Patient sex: M
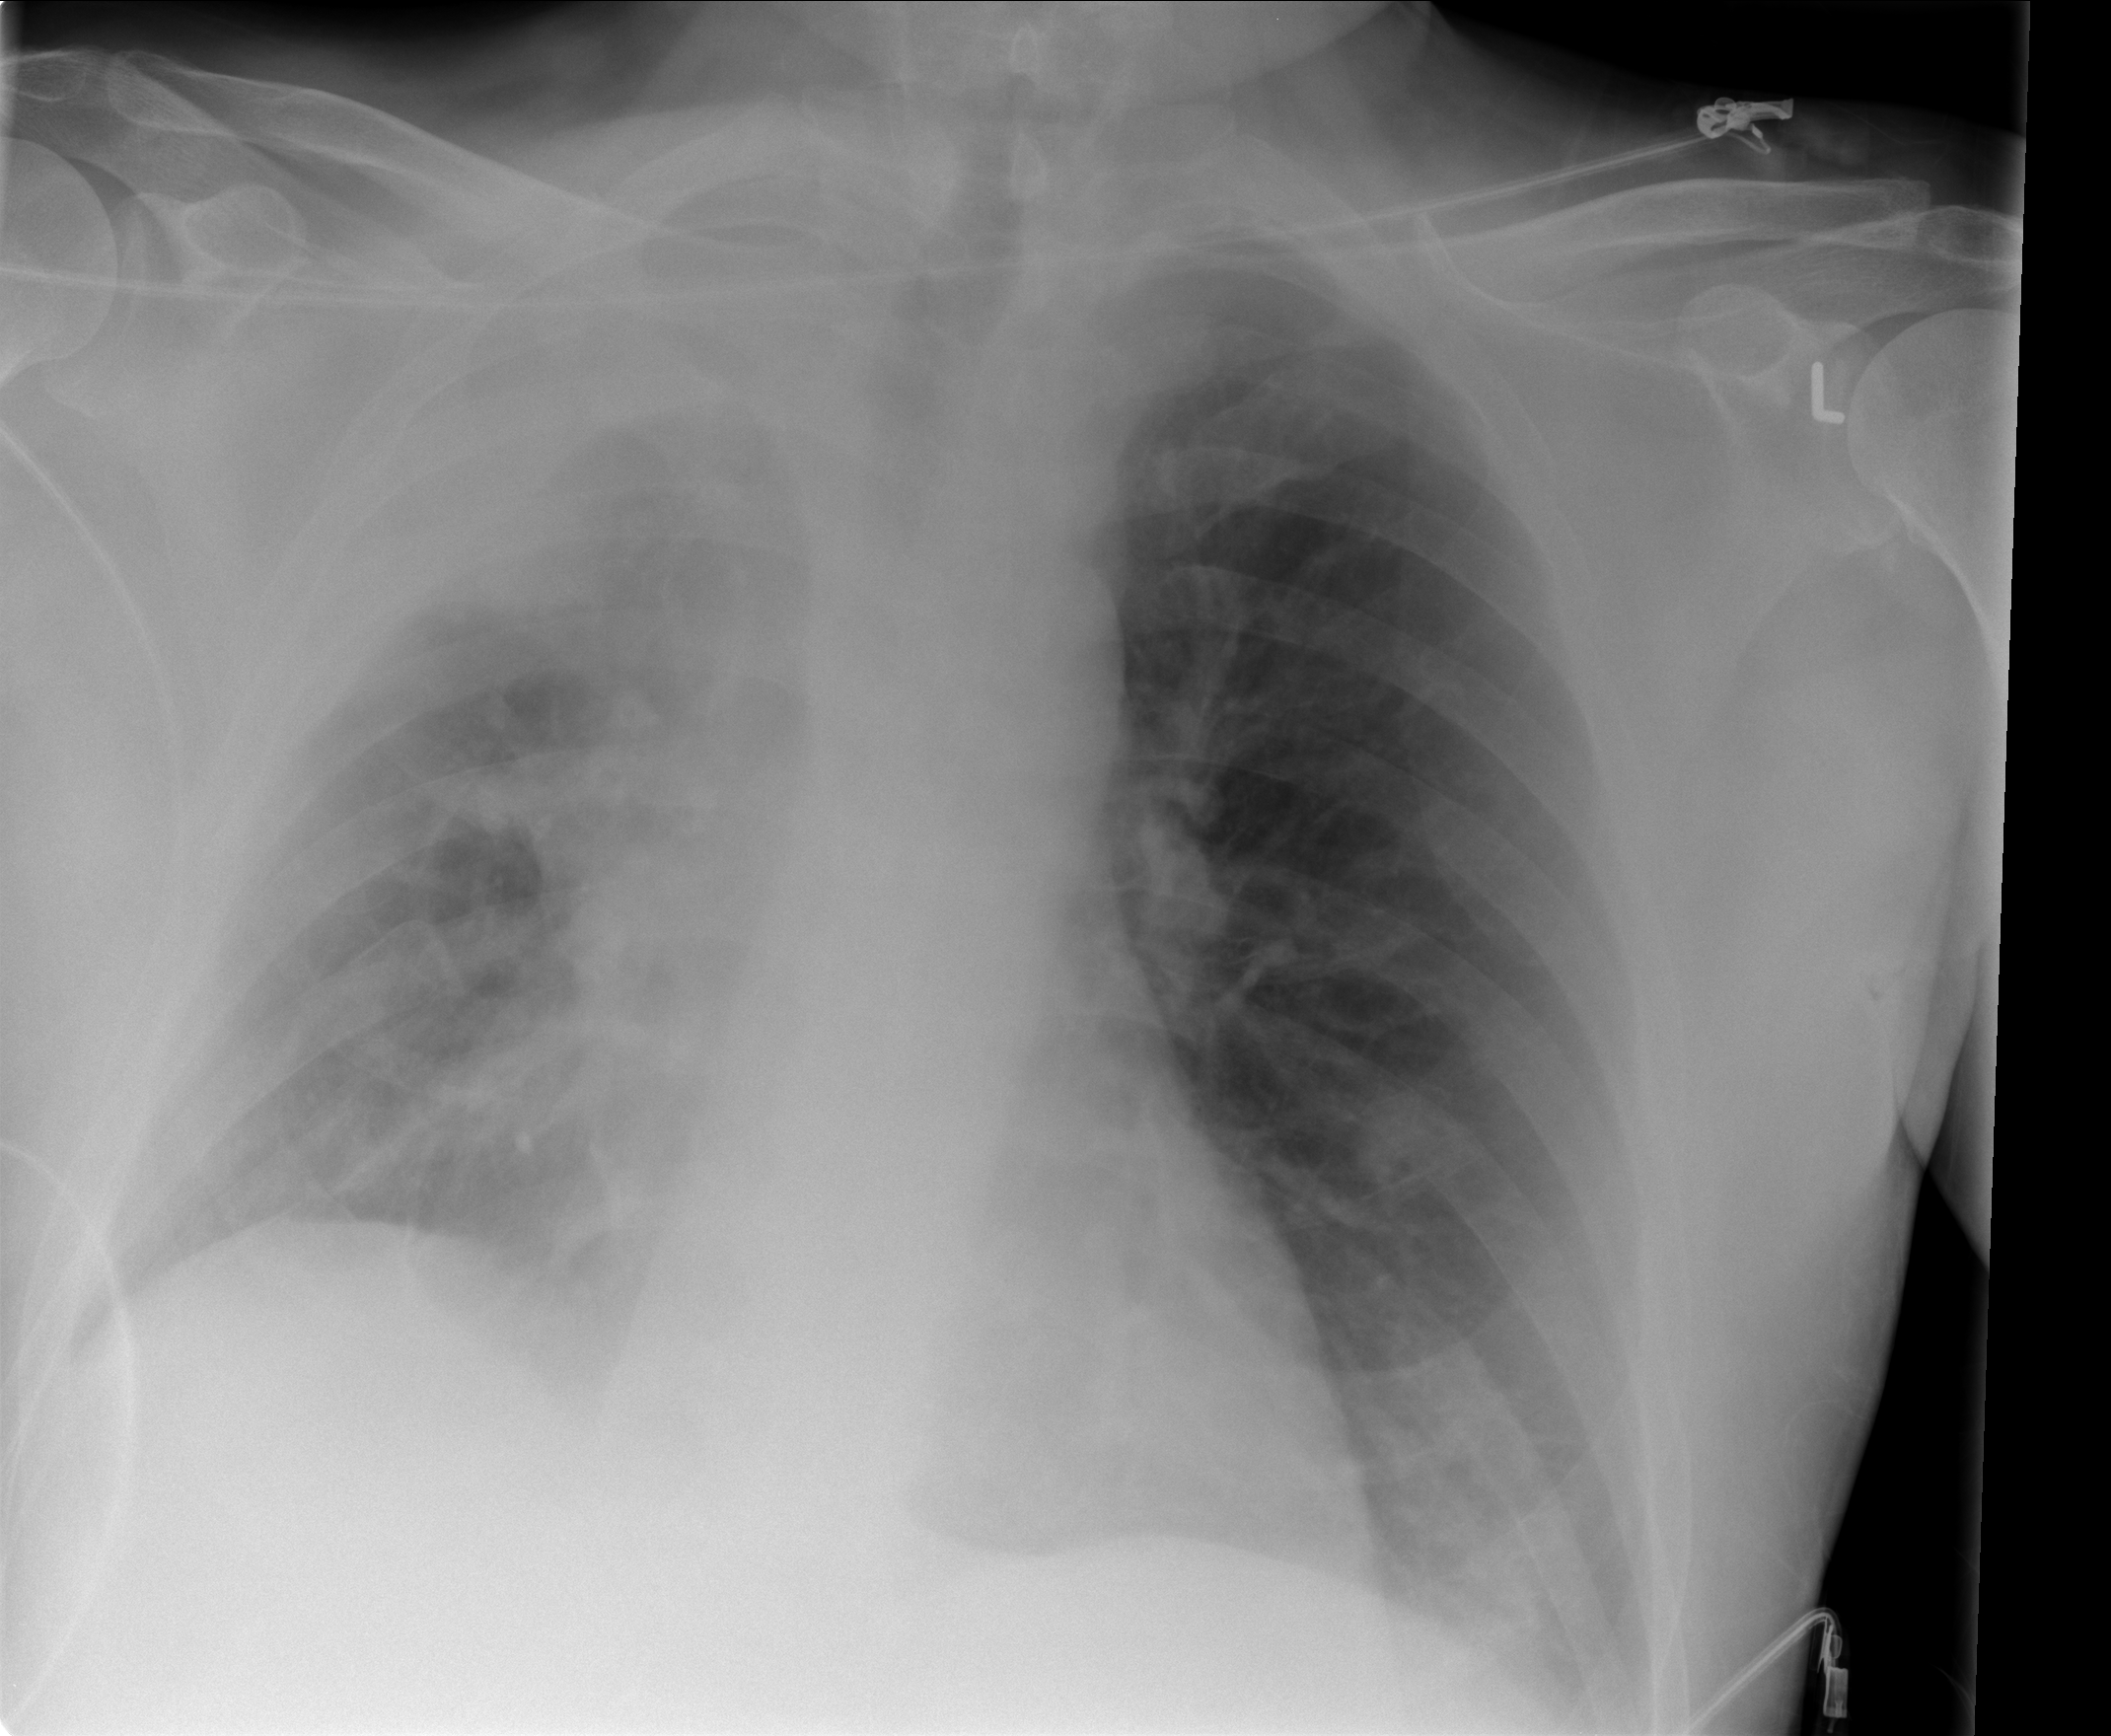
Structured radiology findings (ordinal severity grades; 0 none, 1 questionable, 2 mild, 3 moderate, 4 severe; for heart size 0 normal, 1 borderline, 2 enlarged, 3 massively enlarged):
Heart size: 0
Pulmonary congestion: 0
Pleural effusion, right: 3
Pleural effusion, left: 0
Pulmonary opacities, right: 2
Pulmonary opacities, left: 0
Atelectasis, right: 3
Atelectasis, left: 0